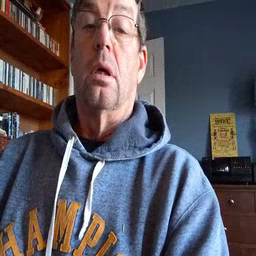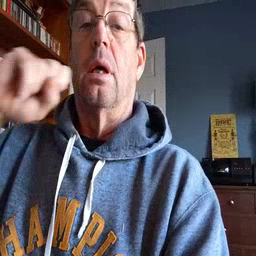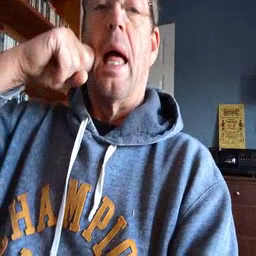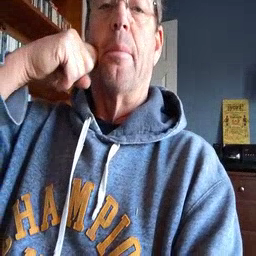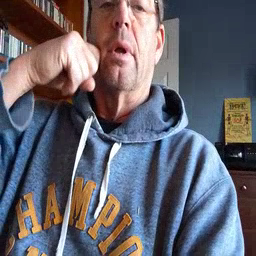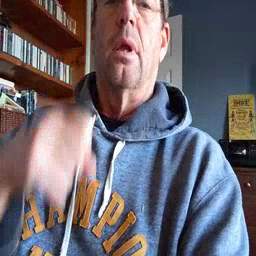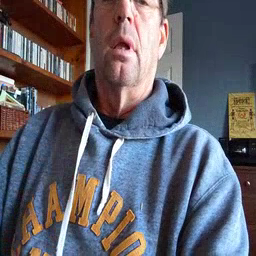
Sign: apple